Question: I am trying to transform an image using Bi-linear interpolation, my input image is 'I', I have my affine matrix '[A]', which will give me transformed image 'I'', according to bi-linear interpolation I am taking inverse of affine matrix 'inv([A])' and applying that to every point of output image(which is all zero at initial level), as we cant guarantee that output image size can be of any size, so first I found the bounds so I can get the size of the output image,
Now I have input image, Affine matrix, and output image which have atleast that size in which transformed image can be saved easily, If I apply backward backward method of warping, according to that I have to iterate through every pixel of output image(which is zero right now), I want my transformed image at the center so my transformed image should always be visible, any idea how can I do that ?
Note I don't want to use matlab's built in function.

If I transformed my 'A' Image I got B, but You see corner of the image got cropped, I want those to be shown as well.
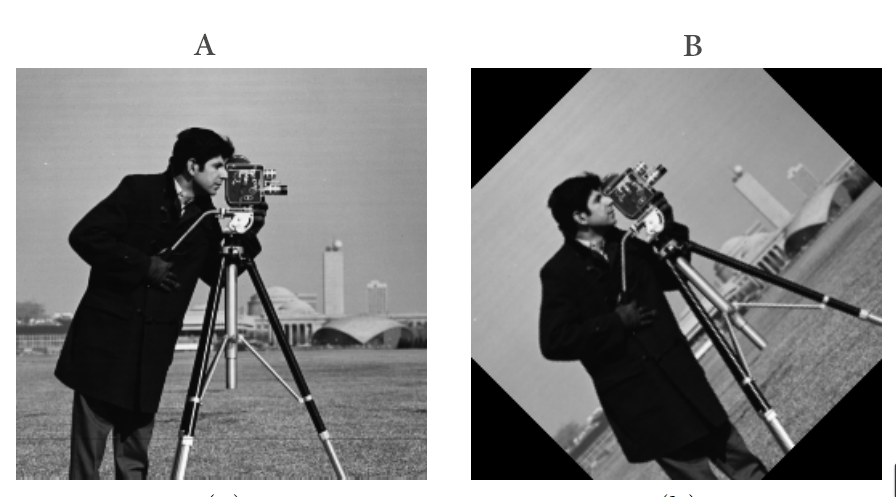
Answer: When rotating a rectangle from the upright position to a diagonal one, the vertical distance between the highest and lowest point will increase.
Now there are two approaches you can take:
-
OR
-